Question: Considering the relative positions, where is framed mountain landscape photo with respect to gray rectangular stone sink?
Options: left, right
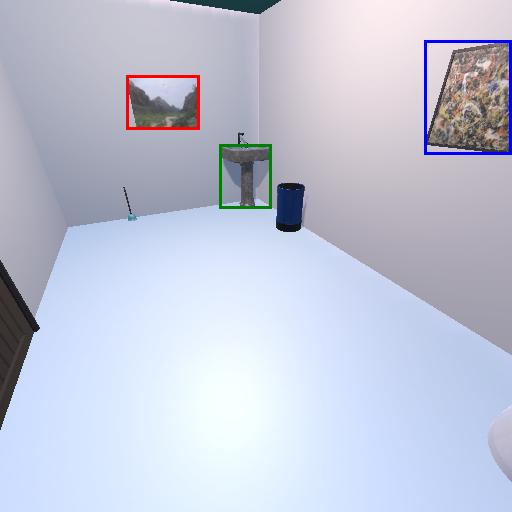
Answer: left